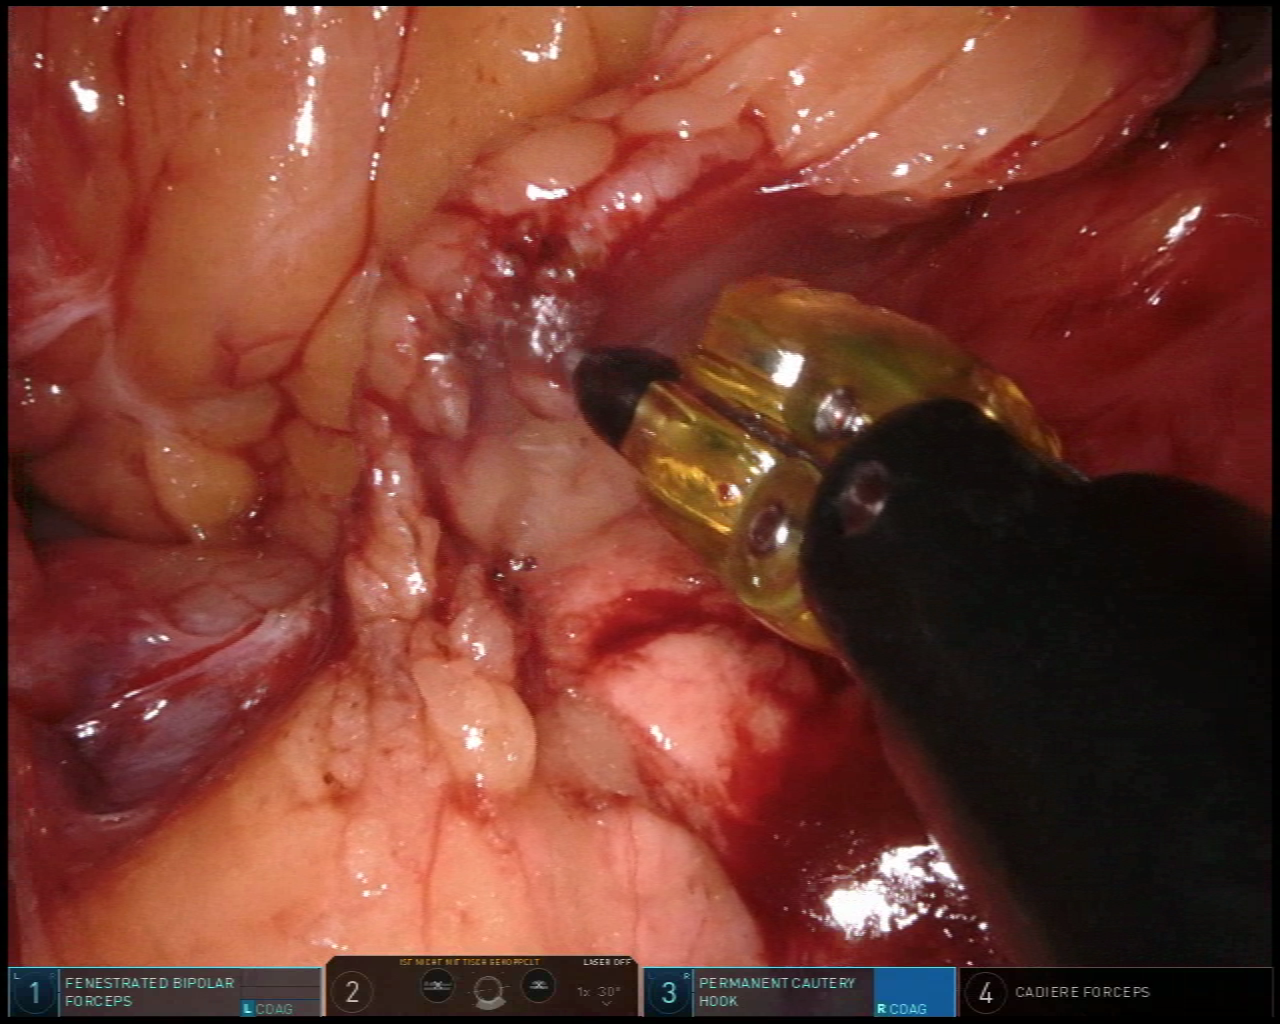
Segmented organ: pancreas
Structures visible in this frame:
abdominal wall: no
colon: no
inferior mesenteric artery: no
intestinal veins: no
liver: no
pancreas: yes
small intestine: no
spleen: no
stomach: yes
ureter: no
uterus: no
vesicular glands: no